Question: I am trying to position a span element relative to the upper-right corner of a table object.
This table may be wider or move around based on what the user does on the tool, so I was looking for something simpler than the jQuery.position method. I was hoping to do something elegant with CSS.
I've built a small example of my dilemma in jsfiddle: <URL>
'''
<div>
<table>
<thead>
<tr>
<th colspan="3">Title</th>
</tr>
</thead>
<tbody>
<tr>
<td>Stuff 1</td>
<td>Stuff 2</td>
<td>Stuff 3</td>
</tr>
<tr>
<td>Stuff 1</td>
<td>Stuff 2</td>
<td>Stuff 3</td>
</tr>
<tr>
<td>Stuff 1</td>
<td>Stuff 2</td>
<td>Stuff 3</td>
</tr>
</tbody>
</table>
<span>&times;</span>
</div>
'''
Below are the CSS Styles
'''
body
{
font-family:sans-serif;
}
table
{
border-collapse: collapse;
border: 1px solid black;
margin: 20px;
}
th
{
padding: 6px;
}
td
{
padding: 3px;
border: 1px solid black;
}
'''
Added some images to show required positions:

Needs to be where the red Square appears above
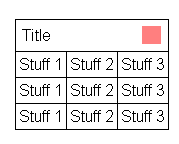
Answer: I wrapped your span in a div and placed it in the '<th>' with your title:
'''
<th colspan="3"><div id="container">Title
<span>&times;</span></div></th>
'''
css:
'''
#container{
width:auto;
height:auto;
position:relative;
}
span{
position:absolute;
right:0px;
top:0px;
'''
# Here is a demo: http://jsfiddle.net/ZSGfc/6/